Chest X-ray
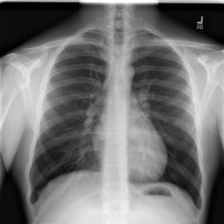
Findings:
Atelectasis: negative
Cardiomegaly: negative
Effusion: negative
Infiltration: negative
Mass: negative
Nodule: negative
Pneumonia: negative
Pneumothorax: negative
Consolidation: negative
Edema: negative
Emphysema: negative
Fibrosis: negative
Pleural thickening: negative
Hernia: negative